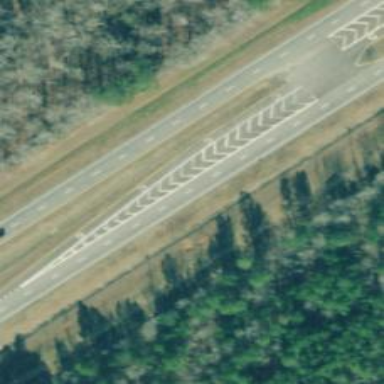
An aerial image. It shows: Asphalt trunk highway classified as expressway.